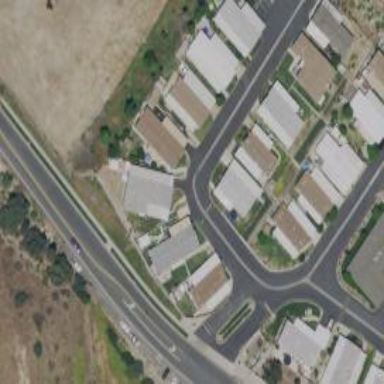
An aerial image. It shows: Service road within mobile home or trailer park.